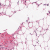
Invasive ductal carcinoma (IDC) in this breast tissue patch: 1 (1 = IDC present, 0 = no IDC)